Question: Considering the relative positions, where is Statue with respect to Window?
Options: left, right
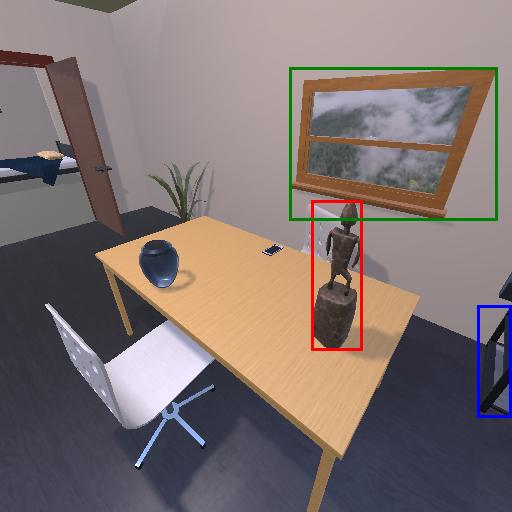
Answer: left